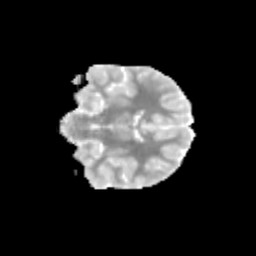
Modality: MD
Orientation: coronal
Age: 12
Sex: male
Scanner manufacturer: siemens
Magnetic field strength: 3 T
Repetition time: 3.8 s
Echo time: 0.07 s